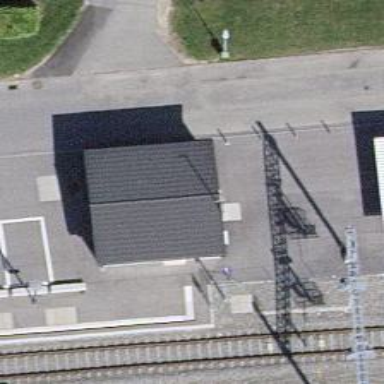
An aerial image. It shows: Building serving as railway signal box.